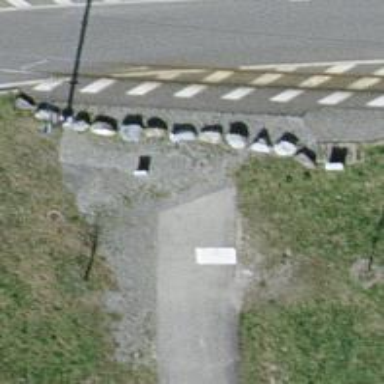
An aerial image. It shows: Block barrier.